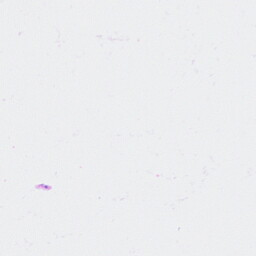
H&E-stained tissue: Breast